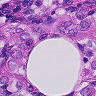
Metastatic tissue present: yes